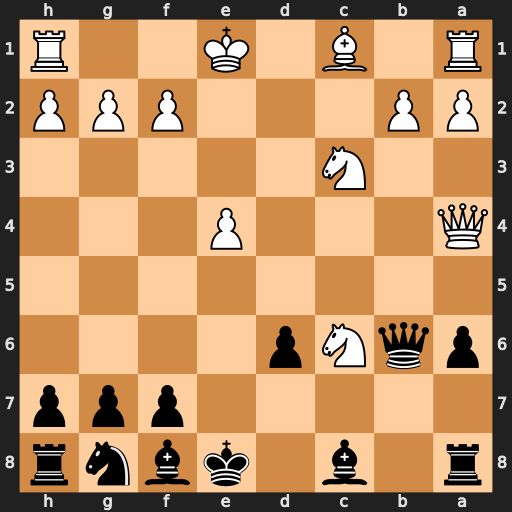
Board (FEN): r1b1kbnr/5ppp/pqNp4/8/Q3P3/2N5/PP3PPP/R1B1K2R
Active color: b
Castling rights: KQkq
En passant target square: -
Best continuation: Bd7 Nd5 Qxc6 Qxc6 Bxc6